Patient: sex M, age 70
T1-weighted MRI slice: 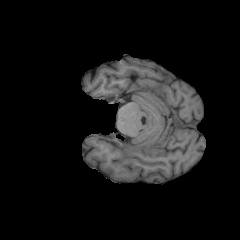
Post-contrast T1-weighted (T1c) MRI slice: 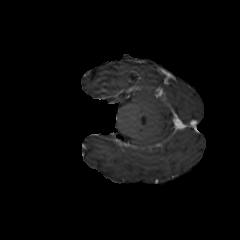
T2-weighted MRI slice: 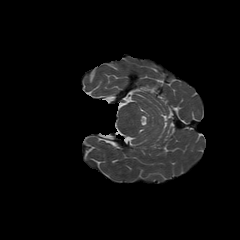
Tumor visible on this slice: no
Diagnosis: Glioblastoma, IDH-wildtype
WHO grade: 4